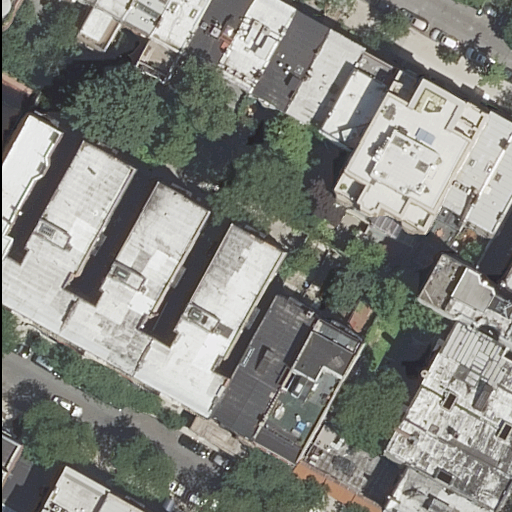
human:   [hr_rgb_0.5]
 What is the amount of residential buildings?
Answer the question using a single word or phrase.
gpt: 28

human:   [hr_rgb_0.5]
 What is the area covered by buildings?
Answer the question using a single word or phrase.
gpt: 5022m2

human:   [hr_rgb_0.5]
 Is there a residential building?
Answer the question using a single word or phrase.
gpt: yes

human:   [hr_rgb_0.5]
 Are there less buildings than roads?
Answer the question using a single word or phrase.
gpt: no

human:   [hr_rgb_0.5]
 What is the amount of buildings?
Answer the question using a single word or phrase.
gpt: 28

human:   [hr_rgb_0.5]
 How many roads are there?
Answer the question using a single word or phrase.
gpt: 3

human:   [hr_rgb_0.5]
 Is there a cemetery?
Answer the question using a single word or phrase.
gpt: no

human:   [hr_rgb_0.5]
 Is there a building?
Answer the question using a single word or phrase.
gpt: yes

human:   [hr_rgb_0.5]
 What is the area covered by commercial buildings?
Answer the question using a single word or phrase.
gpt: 0m2

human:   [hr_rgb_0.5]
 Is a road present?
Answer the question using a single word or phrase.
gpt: yes

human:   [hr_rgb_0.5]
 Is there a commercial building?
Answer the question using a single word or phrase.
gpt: no

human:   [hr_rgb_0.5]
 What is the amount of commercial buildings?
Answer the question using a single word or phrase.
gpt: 0

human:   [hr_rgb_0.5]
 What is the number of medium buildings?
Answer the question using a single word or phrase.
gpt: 15

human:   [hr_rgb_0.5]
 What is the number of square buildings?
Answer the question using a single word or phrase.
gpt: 0

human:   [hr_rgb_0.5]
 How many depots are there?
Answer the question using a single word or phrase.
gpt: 0

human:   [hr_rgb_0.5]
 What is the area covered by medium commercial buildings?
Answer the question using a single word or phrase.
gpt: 0m2

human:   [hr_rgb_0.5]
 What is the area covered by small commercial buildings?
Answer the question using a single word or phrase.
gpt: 0m2

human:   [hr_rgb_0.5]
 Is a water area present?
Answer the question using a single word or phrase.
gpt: no

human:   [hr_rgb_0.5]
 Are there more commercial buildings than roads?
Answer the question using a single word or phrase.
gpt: no

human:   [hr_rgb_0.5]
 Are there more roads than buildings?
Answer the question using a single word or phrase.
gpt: no

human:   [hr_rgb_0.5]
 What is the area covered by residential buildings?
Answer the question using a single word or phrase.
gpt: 5022m2

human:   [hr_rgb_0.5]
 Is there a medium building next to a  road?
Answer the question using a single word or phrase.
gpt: yes

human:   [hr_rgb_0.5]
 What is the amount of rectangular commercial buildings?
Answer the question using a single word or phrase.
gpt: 0

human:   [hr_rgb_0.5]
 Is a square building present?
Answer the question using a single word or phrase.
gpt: no

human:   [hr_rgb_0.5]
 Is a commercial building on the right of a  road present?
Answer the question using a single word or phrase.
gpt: no

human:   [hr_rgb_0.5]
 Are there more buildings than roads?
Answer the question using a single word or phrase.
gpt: yes

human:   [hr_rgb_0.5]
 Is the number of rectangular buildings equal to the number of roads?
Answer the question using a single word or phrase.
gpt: no

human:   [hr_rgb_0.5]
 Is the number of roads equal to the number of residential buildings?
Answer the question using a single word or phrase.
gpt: no

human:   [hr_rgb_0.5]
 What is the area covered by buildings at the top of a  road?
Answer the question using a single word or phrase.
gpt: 3933m2

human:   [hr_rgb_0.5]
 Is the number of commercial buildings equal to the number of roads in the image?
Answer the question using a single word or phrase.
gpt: no

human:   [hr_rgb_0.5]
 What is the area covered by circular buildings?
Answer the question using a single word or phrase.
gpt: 0m2

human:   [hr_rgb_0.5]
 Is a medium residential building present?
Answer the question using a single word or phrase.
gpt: yes

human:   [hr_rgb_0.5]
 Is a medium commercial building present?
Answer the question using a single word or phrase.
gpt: no

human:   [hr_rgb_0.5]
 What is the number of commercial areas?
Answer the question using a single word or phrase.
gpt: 0

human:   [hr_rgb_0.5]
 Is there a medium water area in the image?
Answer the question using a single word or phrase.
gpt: no

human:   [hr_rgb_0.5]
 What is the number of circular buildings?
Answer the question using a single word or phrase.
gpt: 0

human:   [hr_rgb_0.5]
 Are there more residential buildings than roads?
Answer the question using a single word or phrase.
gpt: yes

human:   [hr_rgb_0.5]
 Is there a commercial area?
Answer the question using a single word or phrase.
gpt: no

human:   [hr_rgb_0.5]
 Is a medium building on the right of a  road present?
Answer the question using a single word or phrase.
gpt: yes

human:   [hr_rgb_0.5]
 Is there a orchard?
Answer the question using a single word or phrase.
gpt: no

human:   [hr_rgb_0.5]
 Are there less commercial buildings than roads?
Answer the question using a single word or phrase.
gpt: yes

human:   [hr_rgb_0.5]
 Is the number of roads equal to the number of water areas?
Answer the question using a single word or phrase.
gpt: no

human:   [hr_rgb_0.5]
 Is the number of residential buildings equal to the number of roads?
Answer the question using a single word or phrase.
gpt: no

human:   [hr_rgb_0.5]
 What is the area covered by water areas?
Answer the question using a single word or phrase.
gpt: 0m2

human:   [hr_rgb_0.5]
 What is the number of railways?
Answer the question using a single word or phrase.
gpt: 0

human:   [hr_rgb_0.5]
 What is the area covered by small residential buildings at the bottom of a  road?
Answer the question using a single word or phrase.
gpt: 324m2

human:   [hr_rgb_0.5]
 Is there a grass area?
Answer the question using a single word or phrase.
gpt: no

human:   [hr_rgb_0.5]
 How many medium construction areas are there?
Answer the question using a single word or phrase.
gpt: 0

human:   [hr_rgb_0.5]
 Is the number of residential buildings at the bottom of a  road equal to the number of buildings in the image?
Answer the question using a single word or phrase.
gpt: no

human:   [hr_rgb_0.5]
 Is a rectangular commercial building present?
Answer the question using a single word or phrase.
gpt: no

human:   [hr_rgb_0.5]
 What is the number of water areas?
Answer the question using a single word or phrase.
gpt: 0

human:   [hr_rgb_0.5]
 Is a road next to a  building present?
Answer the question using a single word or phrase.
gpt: yes

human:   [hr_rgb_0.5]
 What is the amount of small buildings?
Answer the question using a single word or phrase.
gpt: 11

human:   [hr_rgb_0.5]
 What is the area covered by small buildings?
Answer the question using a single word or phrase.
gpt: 450m2

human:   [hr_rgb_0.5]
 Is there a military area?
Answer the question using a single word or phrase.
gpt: no

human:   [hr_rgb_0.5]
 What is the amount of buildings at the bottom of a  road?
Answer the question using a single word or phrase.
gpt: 20

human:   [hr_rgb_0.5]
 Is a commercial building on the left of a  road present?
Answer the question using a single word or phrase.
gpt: no

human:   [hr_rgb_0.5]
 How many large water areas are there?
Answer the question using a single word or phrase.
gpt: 0

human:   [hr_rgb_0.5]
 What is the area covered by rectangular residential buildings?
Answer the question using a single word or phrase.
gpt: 2119m2

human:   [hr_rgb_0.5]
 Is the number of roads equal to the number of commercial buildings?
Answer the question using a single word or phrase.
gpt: no

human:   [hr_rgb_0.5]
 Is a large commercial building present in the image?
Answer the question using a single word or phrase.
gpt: no

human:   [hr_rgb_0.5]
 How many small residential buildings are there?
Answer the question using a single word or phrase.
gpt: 11

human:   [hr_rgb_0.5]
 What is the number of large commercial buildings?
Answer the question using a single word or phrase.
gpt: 0

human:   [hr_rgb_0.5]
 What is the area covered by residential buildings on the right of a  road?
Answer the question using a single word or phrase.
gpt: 3634m2